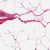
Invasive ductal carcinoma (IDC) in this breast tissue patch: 0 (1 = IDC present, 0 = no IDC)